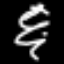
Label: squiggle